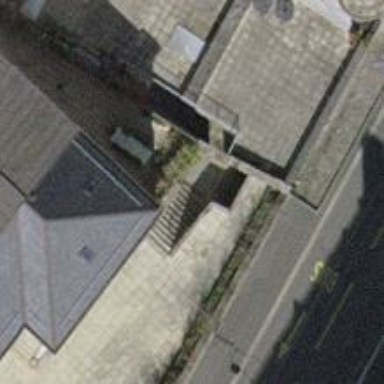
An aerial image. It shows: Concrete steps.